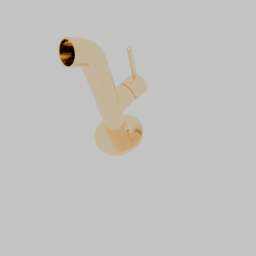
Label: appliances